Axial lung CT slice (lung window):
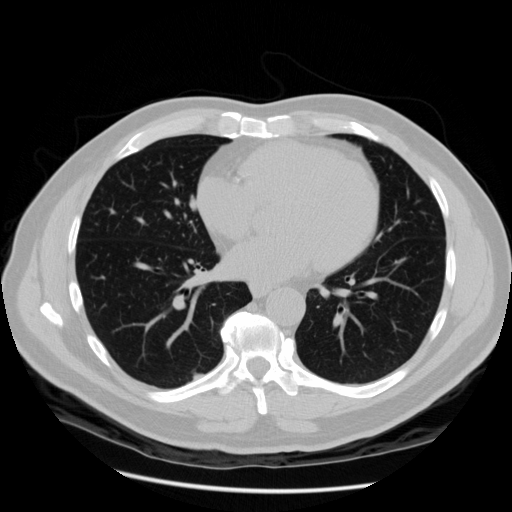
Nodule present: no